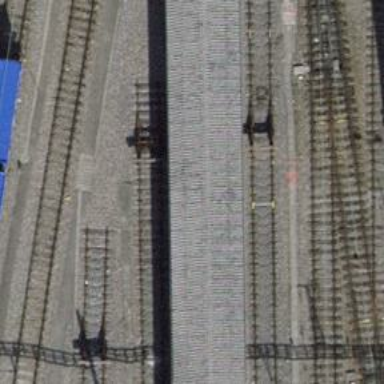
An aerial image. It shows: Railway buffer stop.